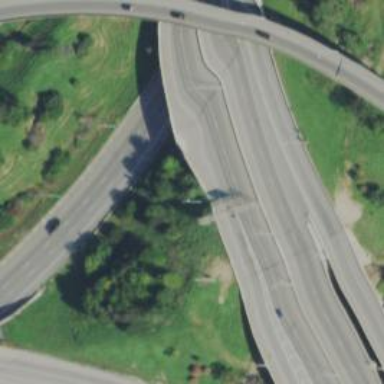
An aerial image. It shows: Motorway junction.